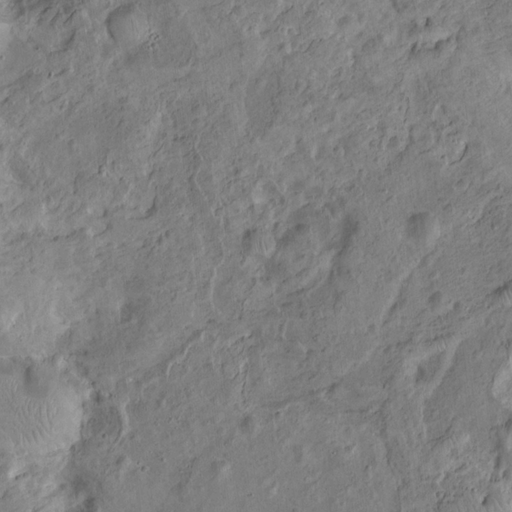
Objects detected: cone